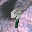
Label: 9